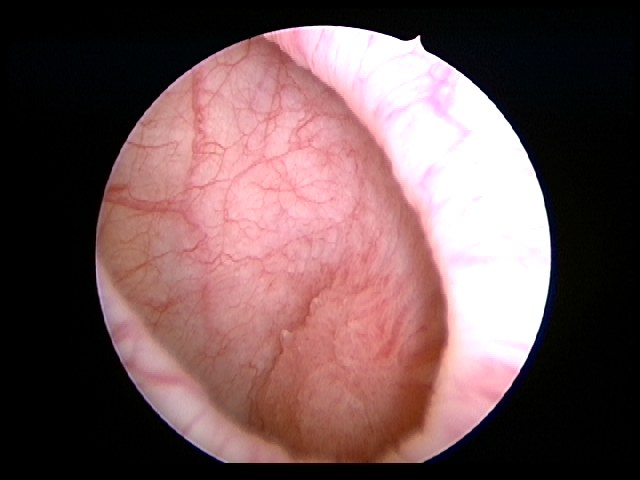
Modality: WLC
Class: Malignant
Subclass: LowGradePapillary
Lesion: L1
Stage: Ta
Morphology: Papillary
Bladder cancer association: Yes